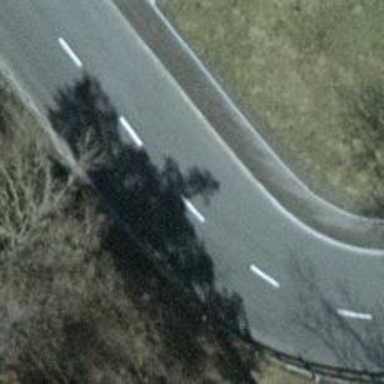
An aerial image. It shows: Secondary road with asphalt surface.